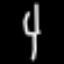
Label: fork